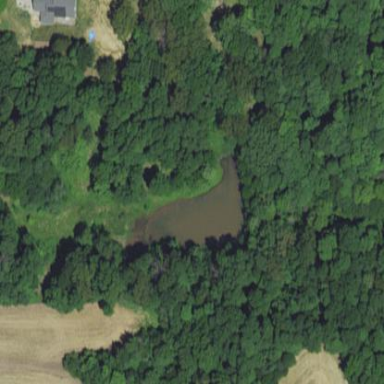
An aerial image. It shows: Serene pond surrounded by nature.